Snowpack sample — Loveland Pass, Silver Plume, Colorado, USA (1/12/25, 11:40 AM MST)
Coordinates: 39.66, -105.88
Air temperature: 7 °F
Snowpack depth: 140 cm
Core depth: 10 cm
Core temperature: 41 °F
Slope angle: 11°, slope face: 30°
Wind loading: high
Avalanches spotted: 2
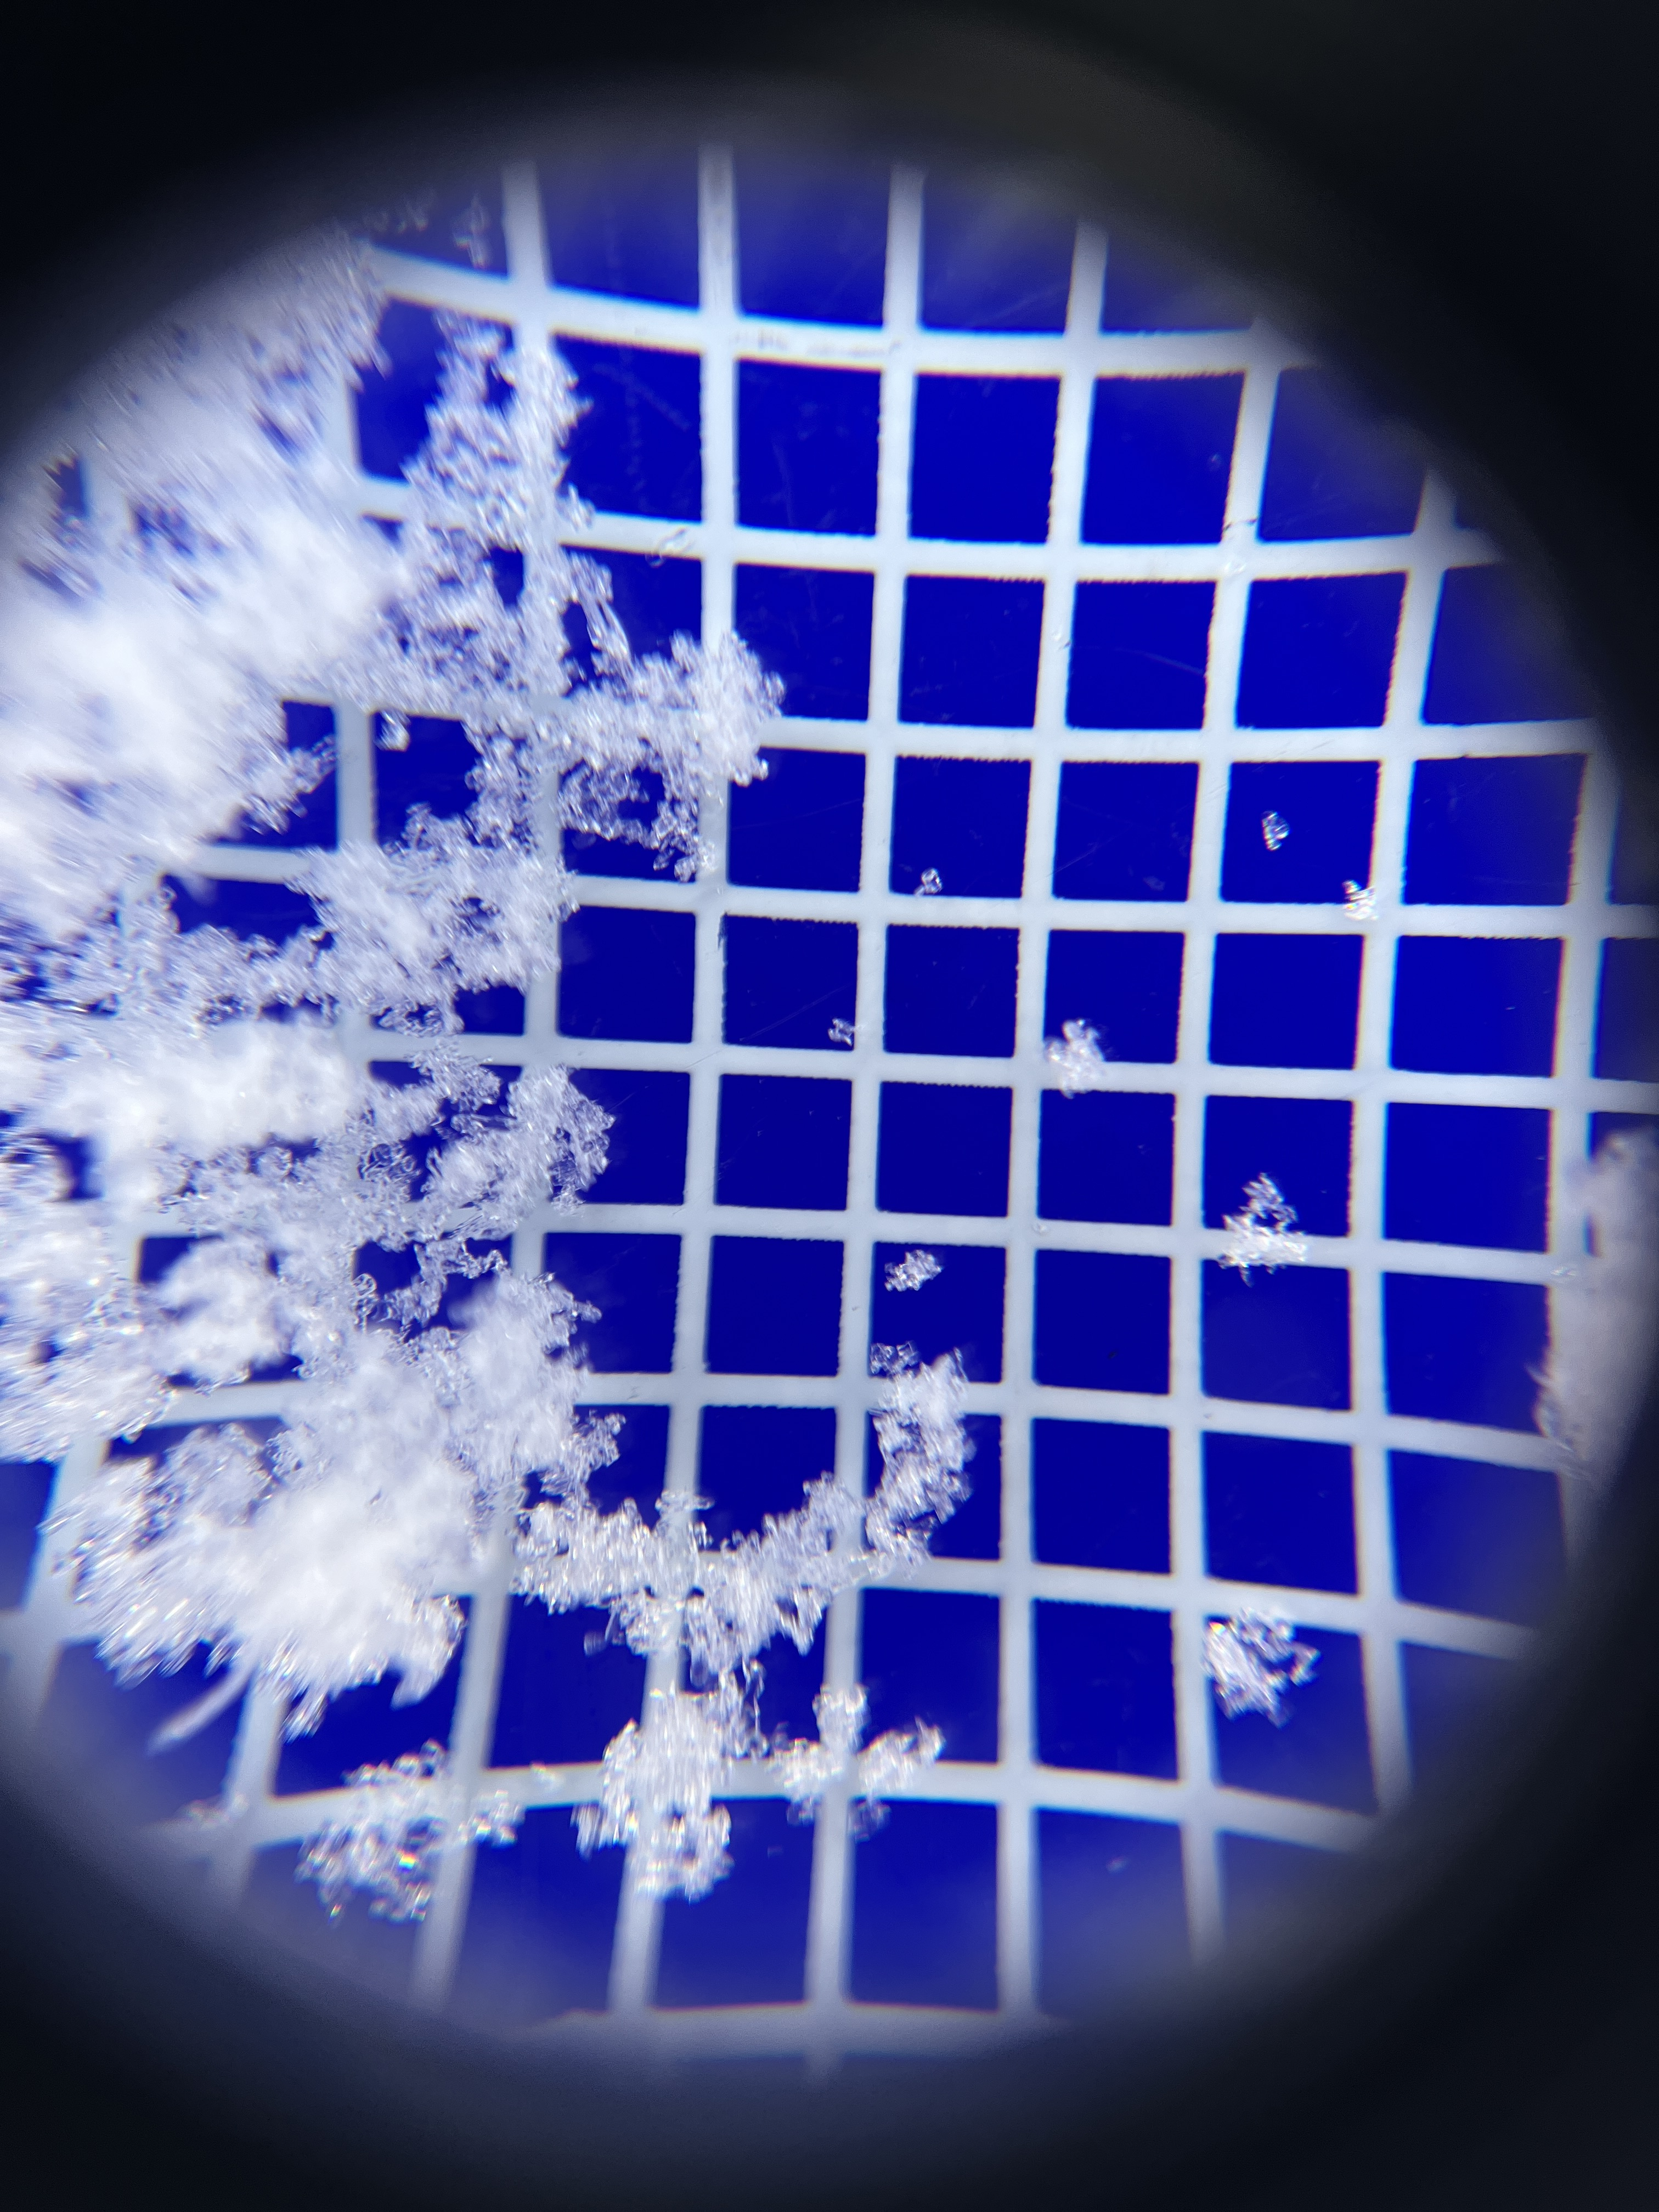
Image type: magnified_profile
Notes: Pilot using slightly modified coring method that took too large segment for snow profile picturing, advised not to use in higher level models. Two avalanche on south face nearby, partially cloudy with light snow in the last 24 hours. Lots of wind loading on eastern features.